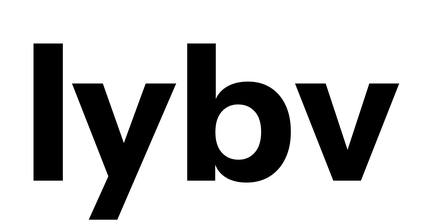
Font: InstrumentSans_Bold